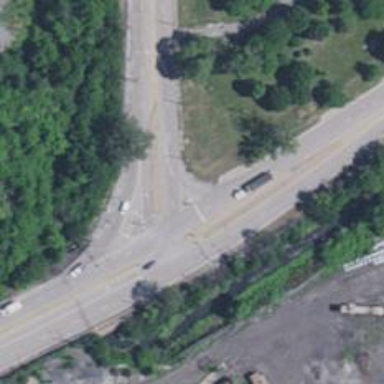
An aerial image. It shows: Primary link road with asphalt surface.